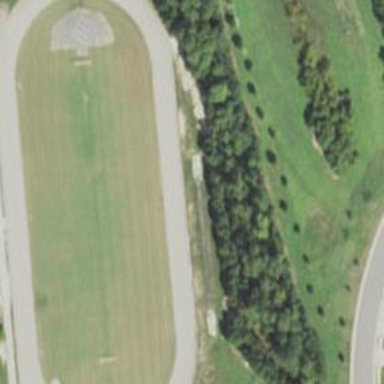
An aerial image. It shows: Track in leisure land.